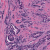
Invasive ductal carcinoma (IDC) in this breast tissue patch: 1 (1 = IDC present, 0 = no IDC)